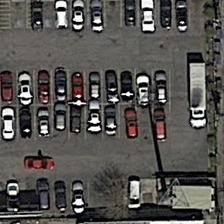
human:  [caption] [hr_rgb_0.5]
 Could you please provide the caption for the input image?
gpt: some cars are parked in a parking lot .

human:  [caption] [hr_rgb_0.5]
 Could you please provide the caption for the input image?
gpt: some cars are parked in a parking lot .

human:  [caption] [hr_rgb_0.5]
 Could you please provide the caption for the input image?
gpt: some cars are parked in a parking lot .

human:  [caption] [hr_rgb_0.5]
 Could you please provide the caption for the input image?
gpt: some cars are parked in a parking lot .

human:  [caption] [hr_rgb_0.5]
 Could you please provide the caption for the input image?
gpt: some cars are parked in a parking lot .